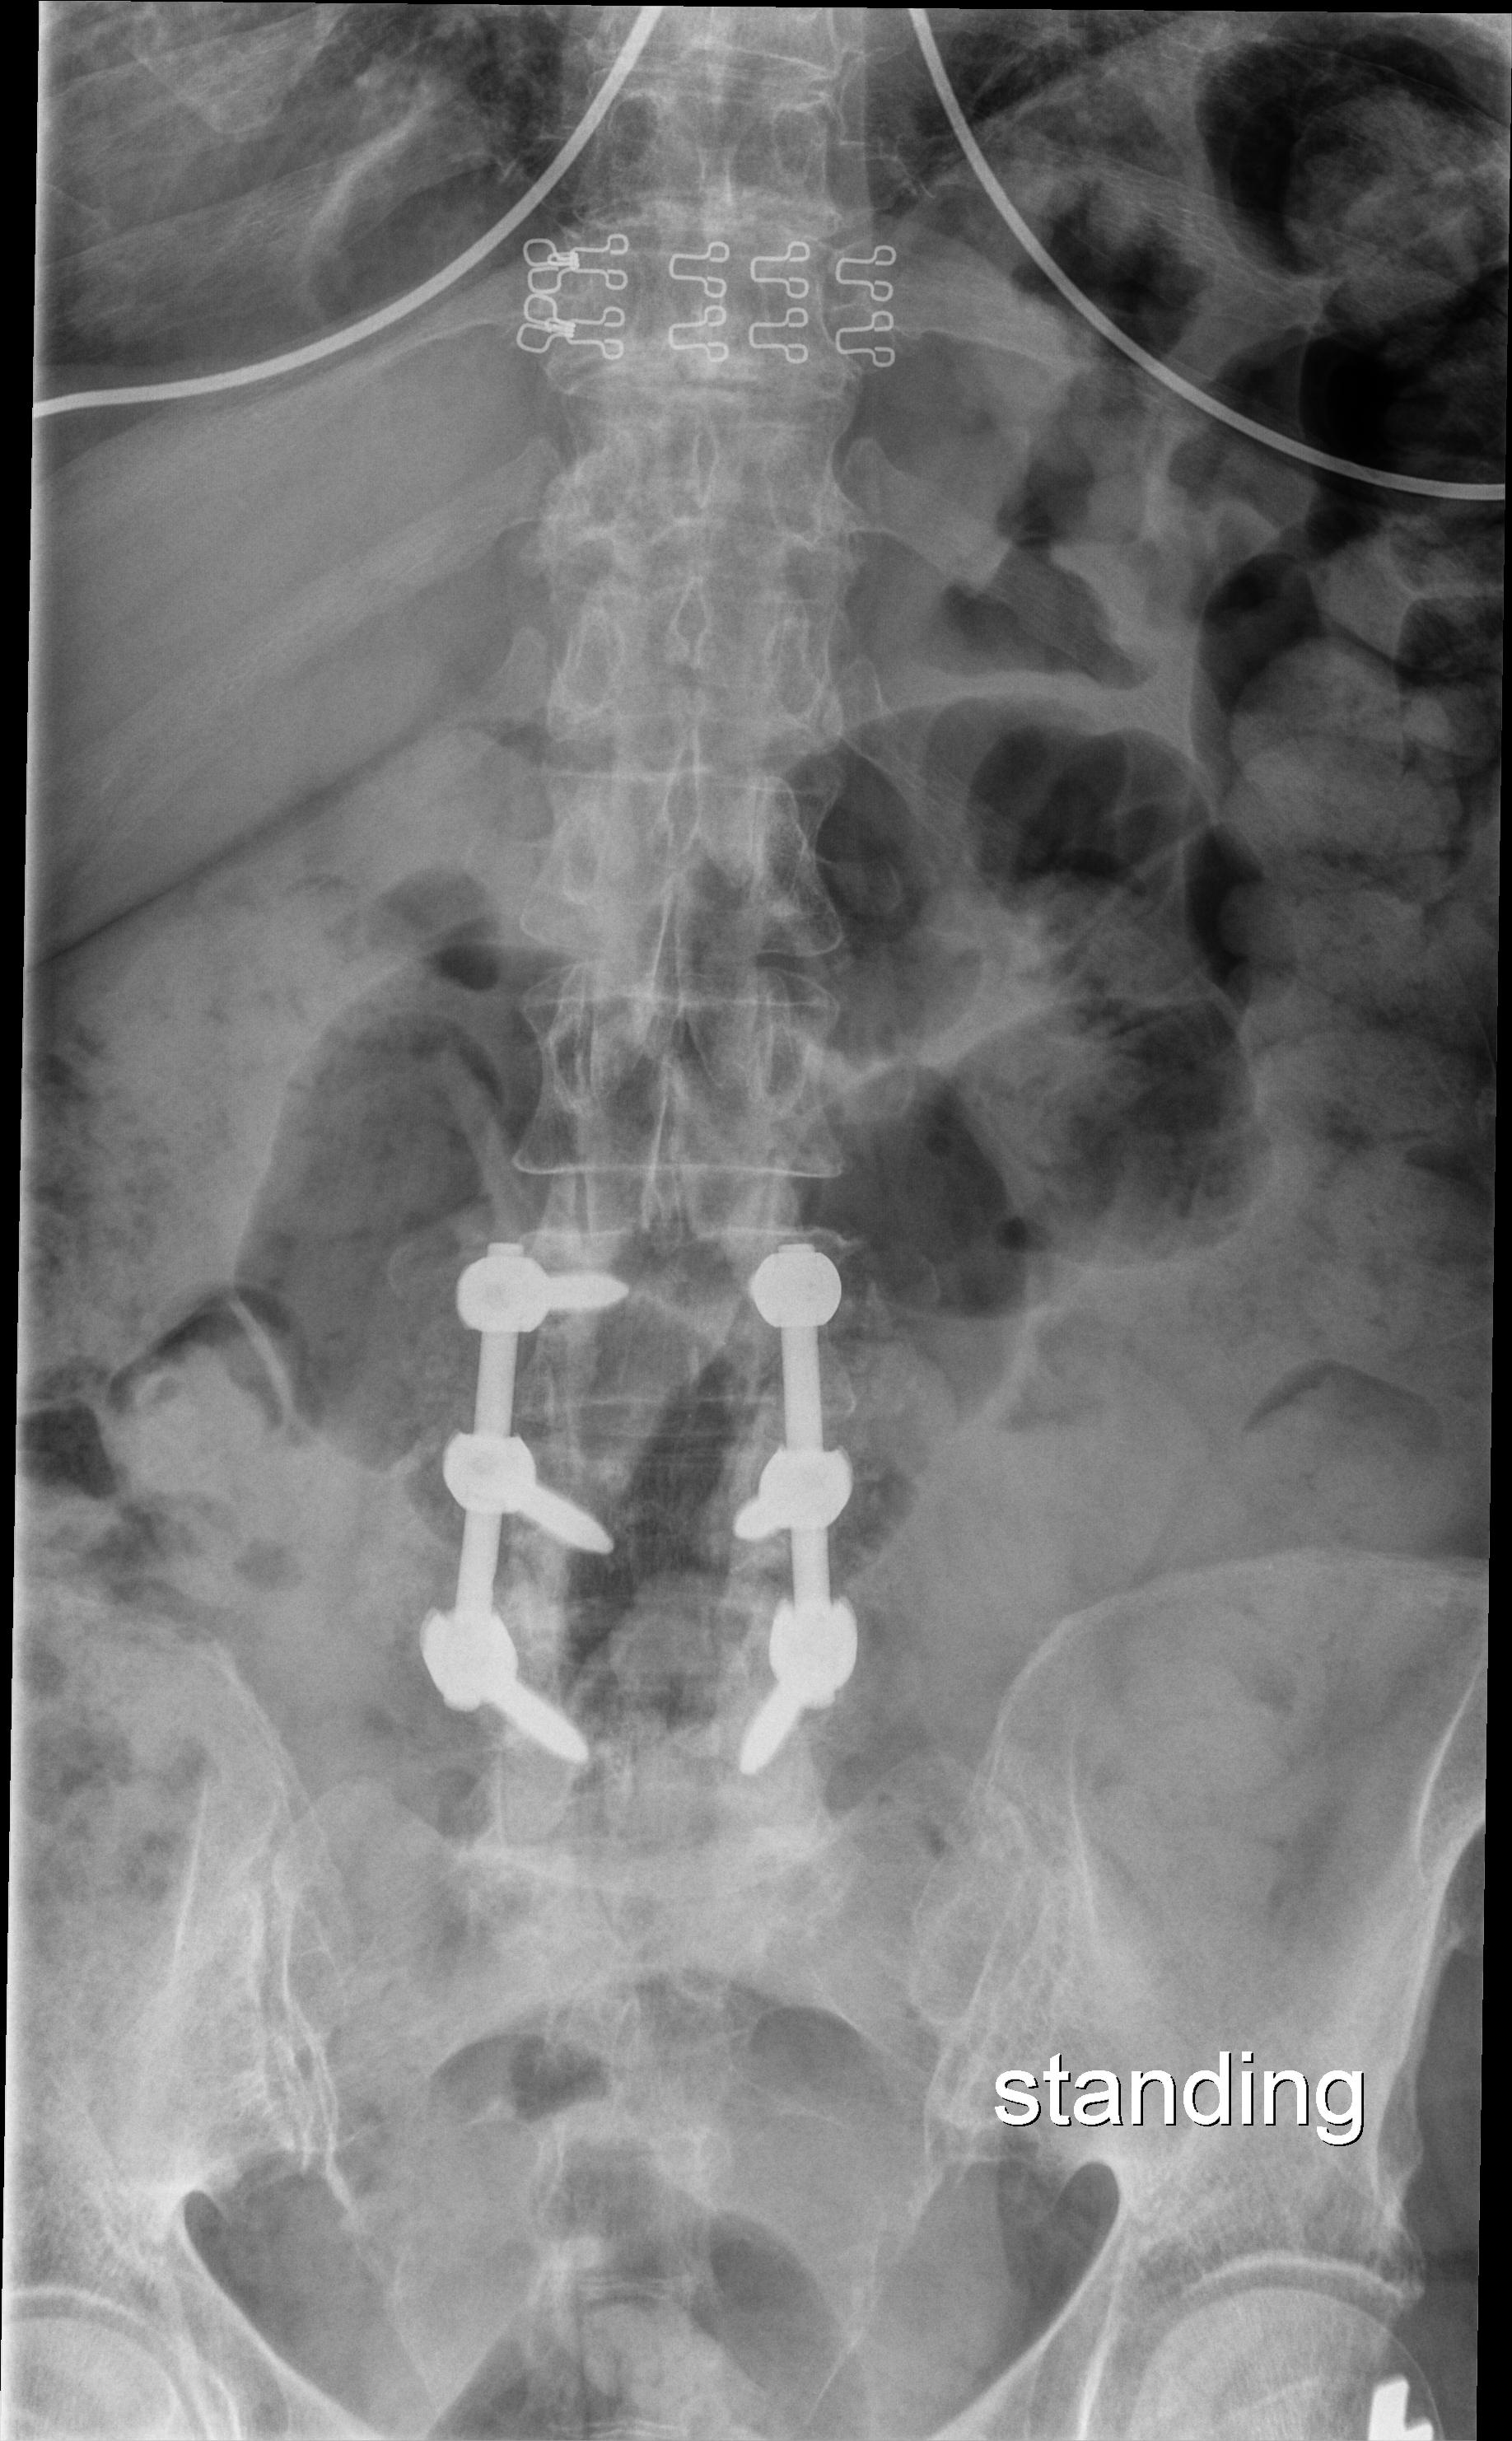
View: AP
Implant manufacturer: nuvasive reline